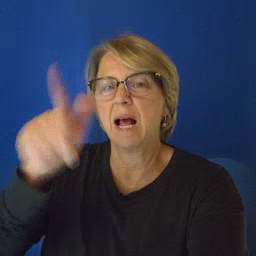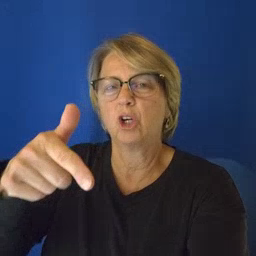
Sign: later